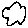
Label: cloud